Question: I'm developing a web application that in a view has three panels as the image shows:

Which CSS properties would you use to have the bottom panel get the same width as the upper two panels combined in a dynamic context?
I'm sorry I should have mentioned that . I need a solution purely executed by CSS. The markup is generated from the java code of which I'm developing the application so I don't have a direct access to that either.
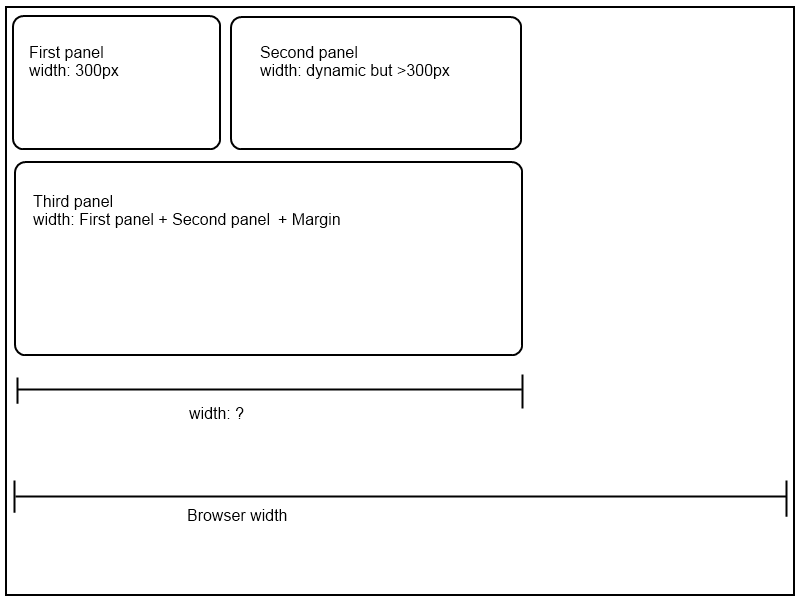
Answer: Learn about 'display:inline-block;', 'float', 'position' and other properties for display and positioning options. I just guess there's something like a wrapper.
HTML:
'''
<div id="wrapper">
<div id="firstPanel">First panel <br/>width: 300px</div>
<div id="secondPanel">
Second panel <br/> width: > 300px, thus min-width:300px;
</div>
<div id="thirdPanel">
Third panel. <br/> width: First panel + second panel + margin(?)
</div>
</div>
'''
CSS:
'''
#wrapper{
display:inline-block;
/* a block element will take all width, so you have to use a specific width,
a floating or an inline element.*/
}
#wrapper > div{ /* just for convenience */
border:1px solid #000;
border-radius:3px;
margin:.2em;
}
#firstPanel, #secondPanel{
/* to show both in the same row. float:left is also possible */
display:inline-block;
}
#firstPanel{width:300px;}
#secondPanel{min-width:300px;}
/* if you use float:left above, you have to use */
#thirdPanel{clear:both;}
'''
<URL>